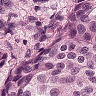
Metastatic tissue present: yes